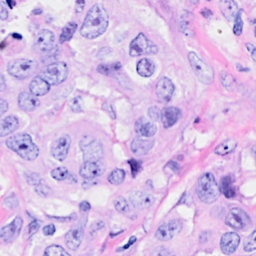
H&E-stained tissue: Breast